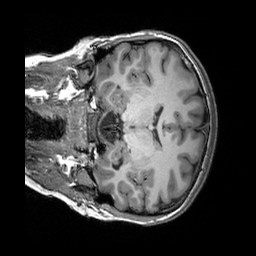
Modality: T1w
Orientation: coronal
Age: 22
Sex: female
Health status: healthy
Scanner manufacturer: siemens
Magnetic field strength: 3 T
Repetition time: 2.3 s
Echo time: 0.00303 s